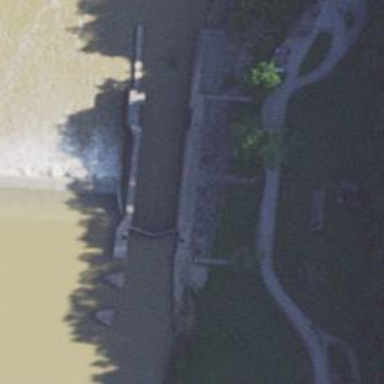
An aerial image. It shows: Lock gate on waterway.